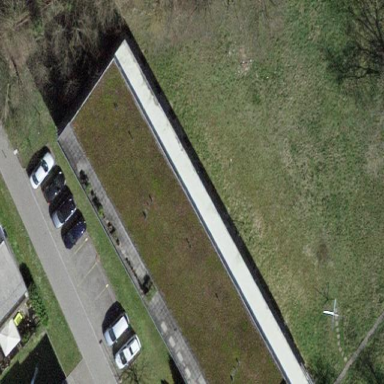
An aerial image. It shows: Flat-roofed building.